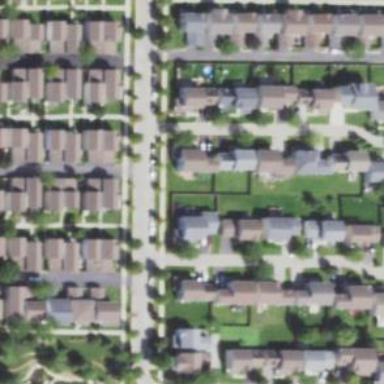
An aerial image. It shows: Alley classified as service road.